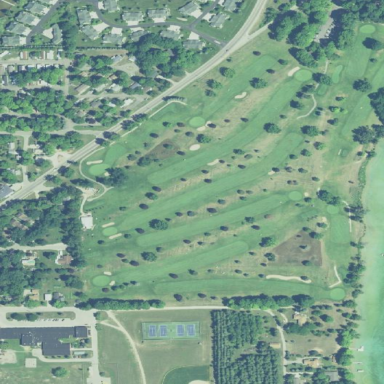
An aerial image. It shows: Golf course surrounded by greenery.